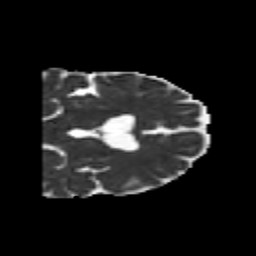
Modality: MD
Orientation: coronal
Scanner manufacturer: siemens
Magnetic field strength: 3 T
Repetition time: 6.8 s
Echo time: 0.093 s